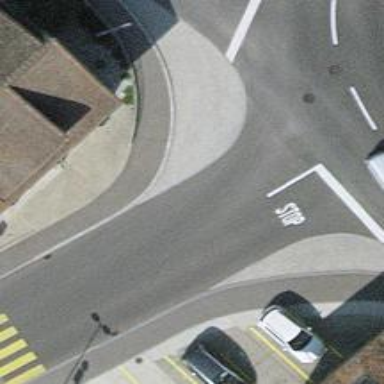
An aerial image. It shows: Uncontrolled crossing on the road.